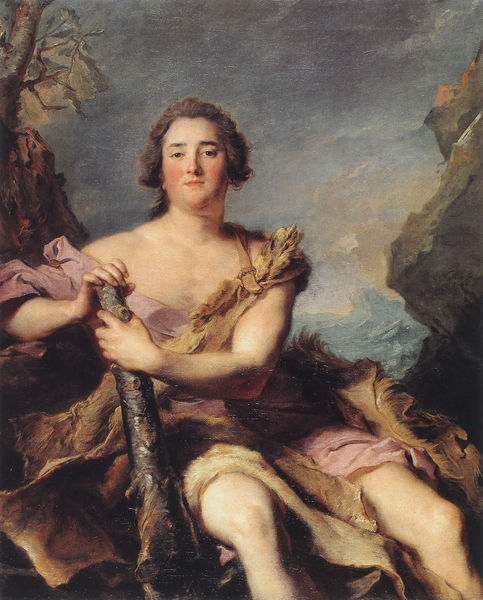
Titel: Michel - Ferdinand d’Albert d’Ailly, duc de Chaulnes, präsentiert als Herkules
Künstler: Jean-Marc Nattier
Institution: Paris, Musée du Louvre
Schlagwörter: baum, felsen, gemälde, himmel, kopf, laub, mann, meer, nackt, umhang, wasser, wolken, landschaft, see, sitzen, frau, kleid, rot, tuch, augen, barock, pelz, ast, rosa, beine, fell, wangen, wellen, sitz, fels, schenkel, stütze, allegorie, leder, keule, alegorie, steilufer, nachkt